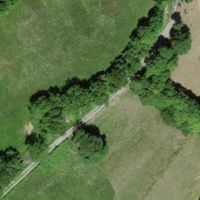
EUNIS habitat code: 52
Species observed at this site:
Tussilago farfara